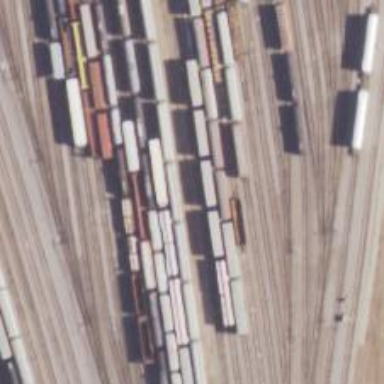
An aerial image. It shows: Railway yard.